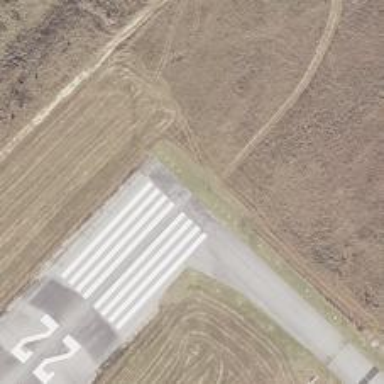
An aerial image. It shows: Asphalt runway at the airport.